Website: apple
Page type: billing-address
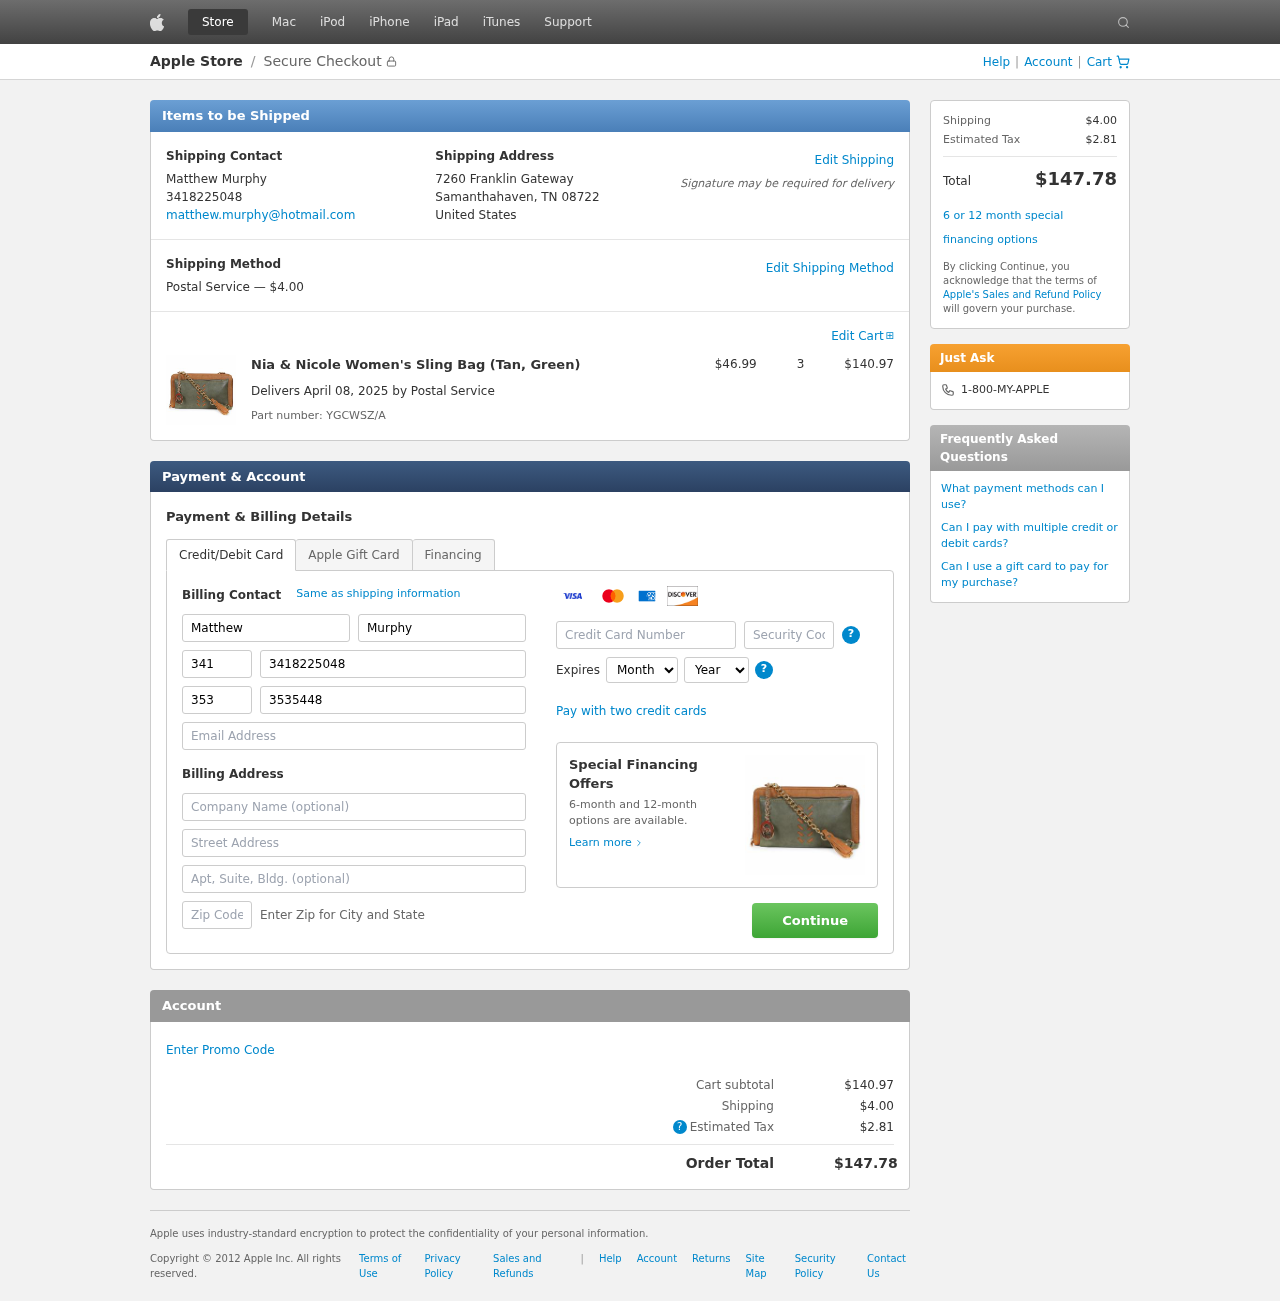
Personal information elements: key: PII_CARD_CVV
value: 483
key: PII_CARD_EXPIRY_MONTH
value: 04
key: PII_CARD_EXPIRY_YEAR
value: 30
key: PII_CARD_NUMBER
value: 6011 4183 2139 6408
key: PII_CITY_STATE_ZIP
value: Samanthahaven, TN 08722
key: PII_COMPANY
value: Love-Flores
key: PII_COUNTRY
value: United States
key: PII_EMAIL
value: matthew.murphy@hotmail.com
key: PII_FIRSTNAME
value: Matthew
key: PII_FULLNAME
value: Matthew Murphy
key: PII_LASTNAME
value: Murphy
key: PII_PHONE
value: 3418225048
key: PII_PHONE_ALT
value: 3535448781
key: PII_PHONE_ALT_AREA
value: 353
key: PII_PHONE_AREA
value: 341
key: PII_POSTCODE2
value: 45605
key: PII_STREET
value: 7260 Franklin Gateway
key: PII_STREET2
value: Suite 250
Product elements: key: PRODUCT1_NAME
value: Nia & Nicole Women's Sling Bag (Tan, Green)
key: PRODUCT1_PRICE
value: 46.99
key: PRODUCT1_QUANTITY
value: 3
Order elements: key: ORDER_SHIPPING_COST
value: $4.00
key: ORDER_SUBTOTAL
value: $140.97
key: ORDER_DELIVERY_DATE
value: April 08, 2025
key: ORDER_PART_NUMBER
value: YGCWSZ/A
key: ORDER_TAX
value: $2.81
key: ORDER_TOTAL
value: $147.78